Question: I want to do some custom drawing with CoreGraphics. I need a linear gradient on my view, but the thing is that this view is a rounded rectangle so I want my gradient to be also rounded at angles. You can see what I want to achieve on the image below:

So is this possible to implement in CoreGraphics or some other programmatic and easy way?
Thank you.
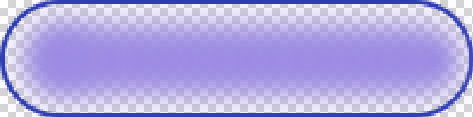
Answer: I don't think there is an API for that, but you can get the same effect if you first draw a radial gradient, say, in an '(N+1)x(N+1)' size bitmap context, then convert the image from the context to a resizable image with left and right caps set to 'N'.
Pseudocode:
'''
UIGraphicsBeginImageContextWithOptions(CGSizeMake(N+1,N+1), NO, 0.0f);
CGContextRef context = UIGraphicsGetCurrentContext();
// <draw the gradient into 'context'>
UIImage* gradientBase = UIGraphicsGetImageFromCurrentImageContext();
UIGraphicsEndImageContext();
UIImage* gradientImage = [gradientBase resizableImageWithCapInsets:UIEdgeInsetsMake(0,N,0,N)];
'''
In case you want the image to scale vertically as well, you just have to set the caps to 'UIEdgeInsetsMake(N,N,N,N)'.